Field crop: tomato
Growth stage: 1
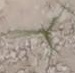
Species: cyperus